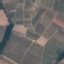
Land use / land cover class: PermanentCrop